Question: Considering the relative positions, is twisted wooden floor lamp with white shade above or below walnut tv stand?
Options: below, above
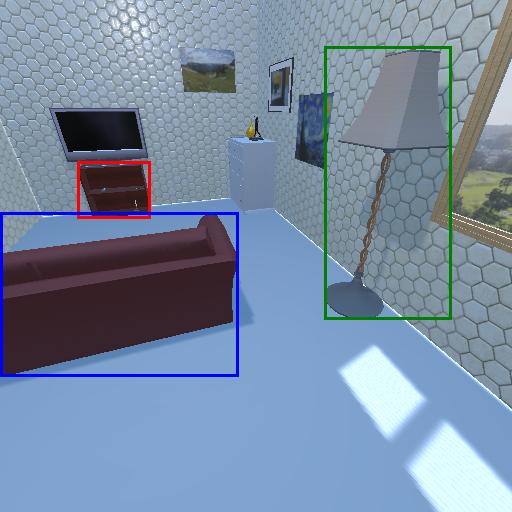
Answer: below